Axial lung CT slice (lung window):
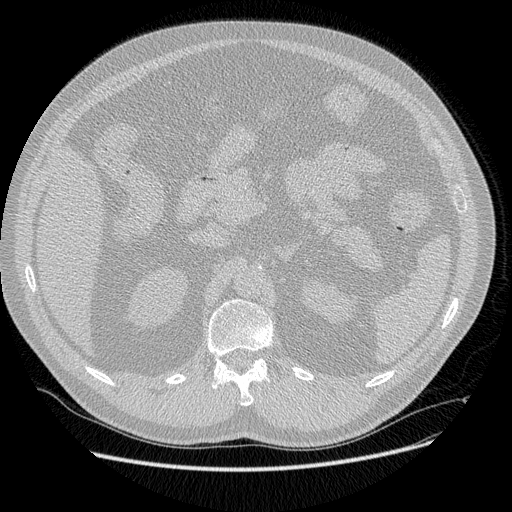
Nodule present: no